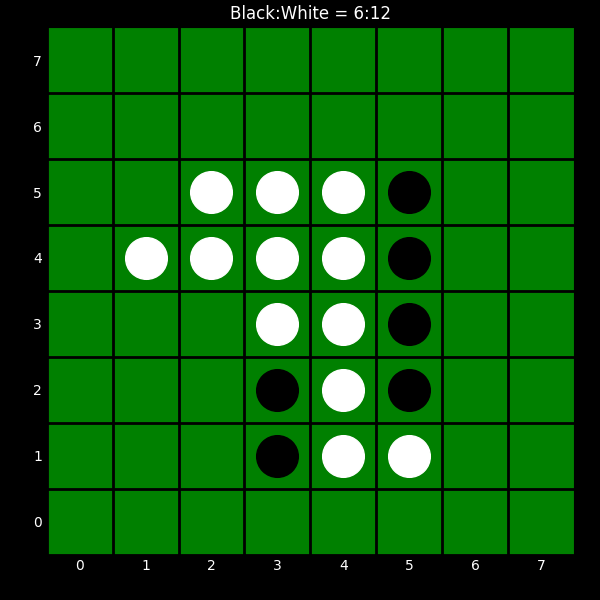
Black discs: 6
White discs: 12